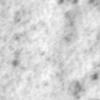
Label: no_change